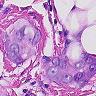
Metastatic tissue present: yes